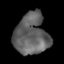
Tissue: lung
Cell type: Epithelial cells
Senescence score: 0.2116
Nuclear area (px): 1348
Mean DAPI intensity: 97.512